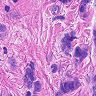
Metastatic tissue present: yes